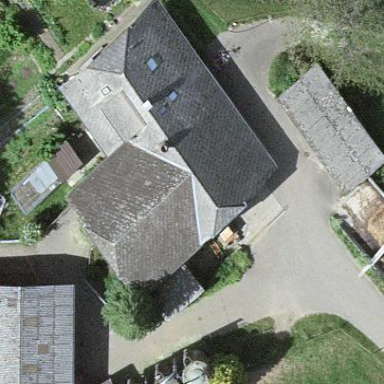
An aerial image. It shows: Farmyard area.